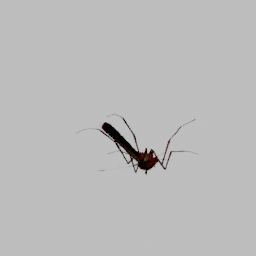
Label: animals